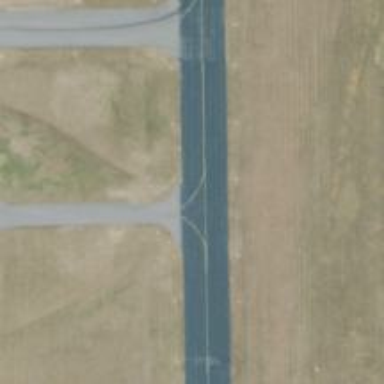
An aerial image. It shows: Image of taxiway at airport.